Interaction volume radius: 5 \u00c5
Interaction volume height: 25 \u00c5
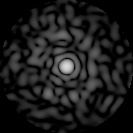
Disorder parameter: 0.8243